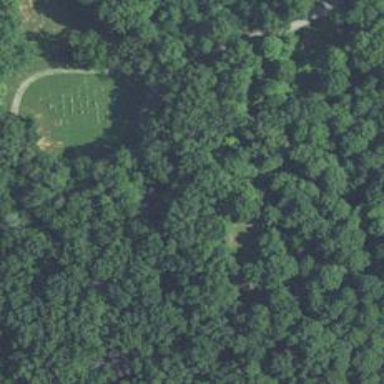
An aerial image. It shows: Graveyard.